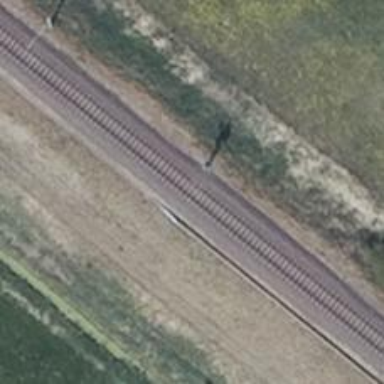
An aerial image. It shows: Railway signal.